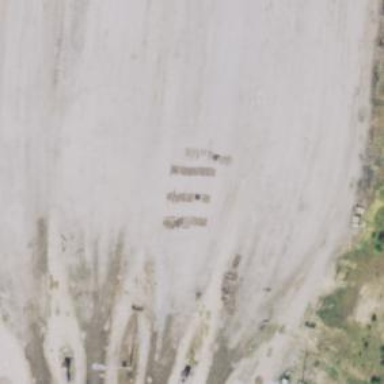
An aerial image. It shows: Abandoned railway yard.